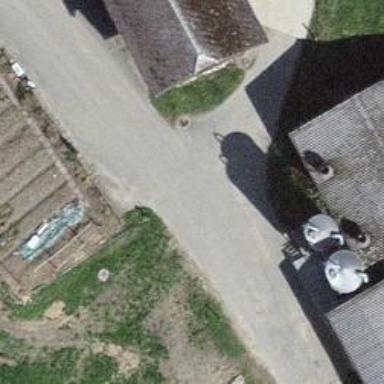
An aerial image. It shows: Farm.